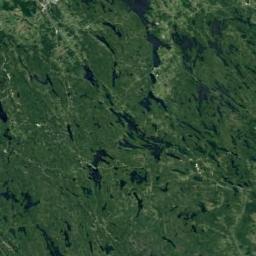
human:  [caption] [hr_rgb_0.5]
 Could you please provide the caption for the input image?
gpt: Many waters of different sizes are surrounded by wetlands .

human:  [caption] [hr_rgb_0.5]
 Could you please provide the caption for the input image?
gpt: The wetland consists of green plants and water .

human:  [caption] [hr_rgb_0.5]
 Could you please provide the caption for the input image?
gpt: The surface of the lake in a wetland is covered with a large dense dark green and light green mixed plants .

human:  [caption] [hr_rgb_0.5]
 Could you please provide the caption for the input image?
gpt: There is a straight path through this wetland .

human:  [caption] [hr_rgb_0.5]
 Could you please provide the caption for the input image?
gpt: There are many green areas on the wetland .